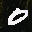
Label: 0